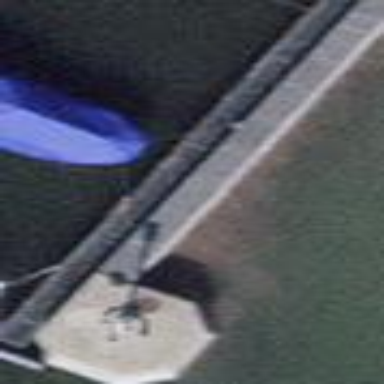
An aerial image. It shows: Man-made pier.